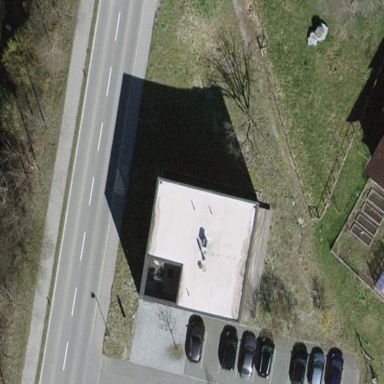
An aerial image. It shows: Building.